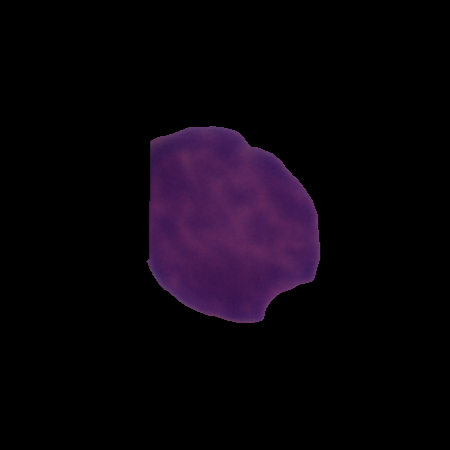
Label: cancer